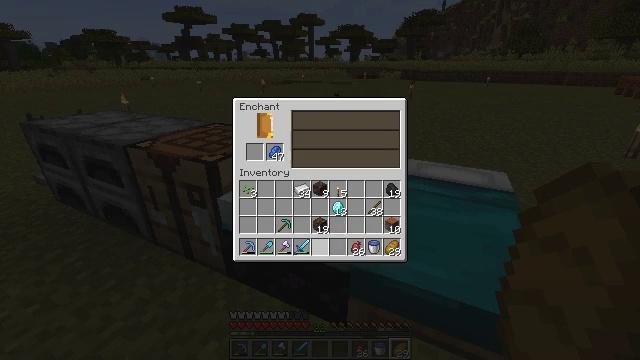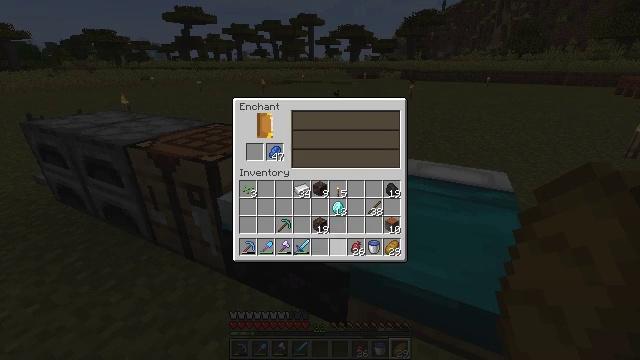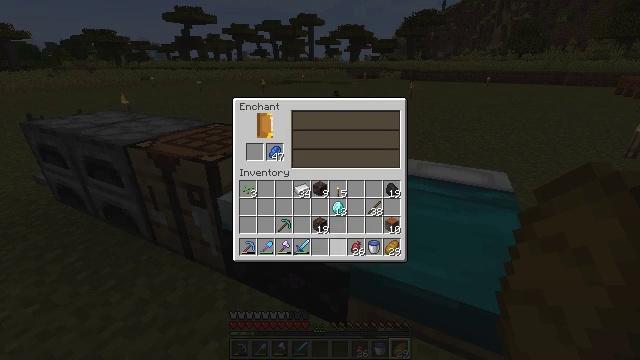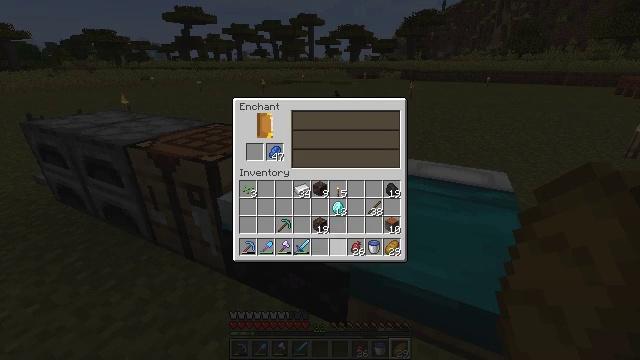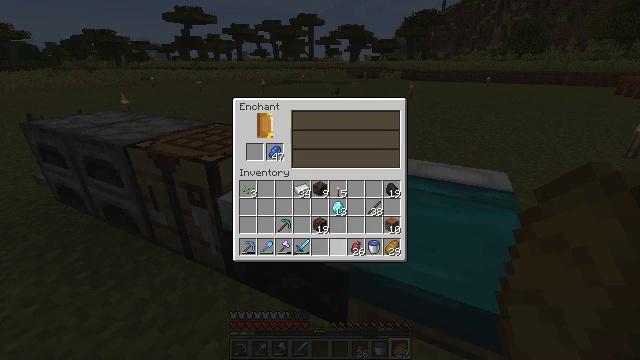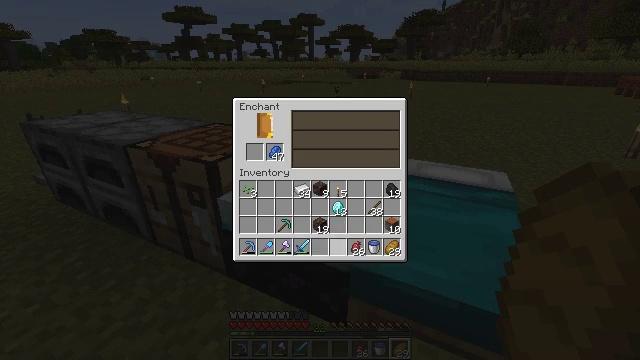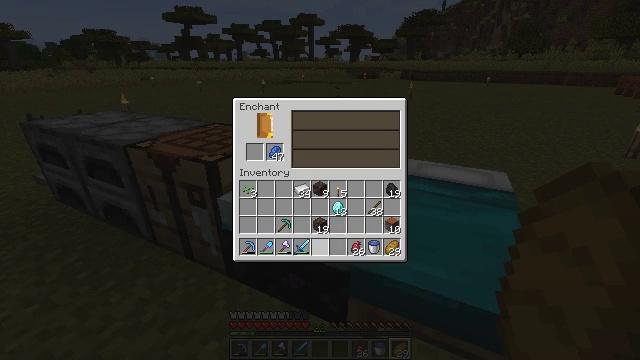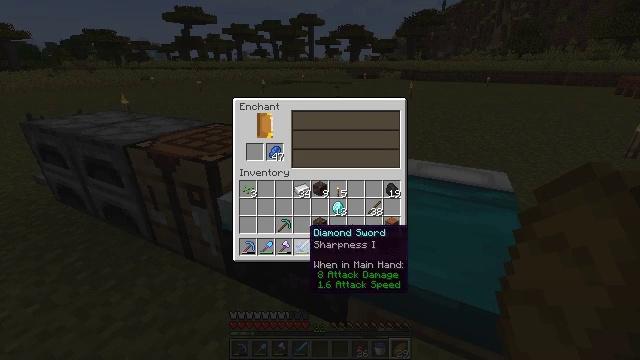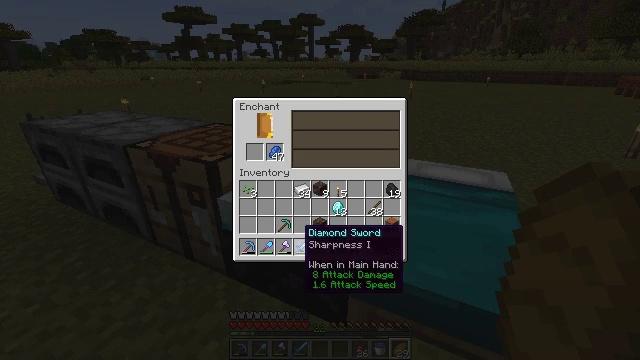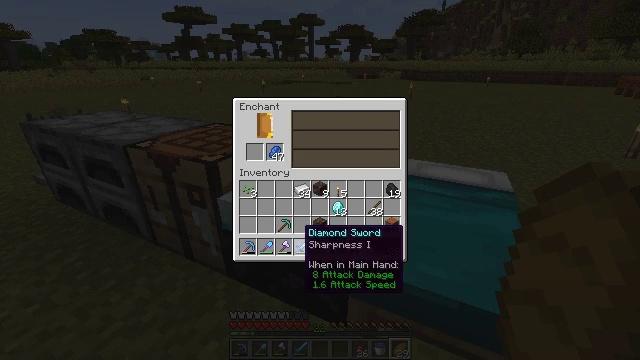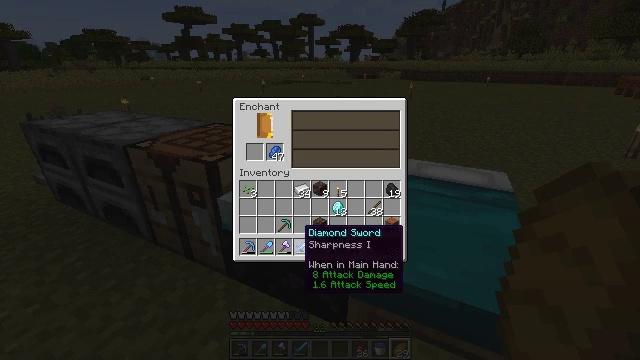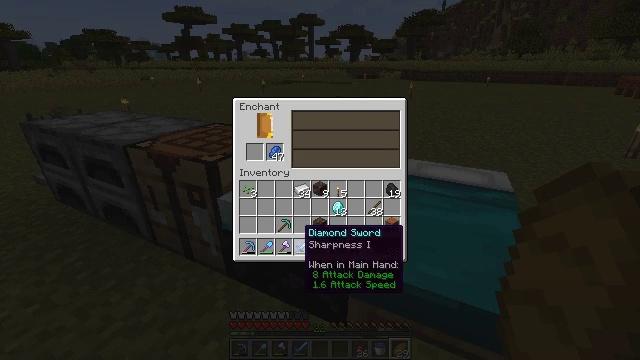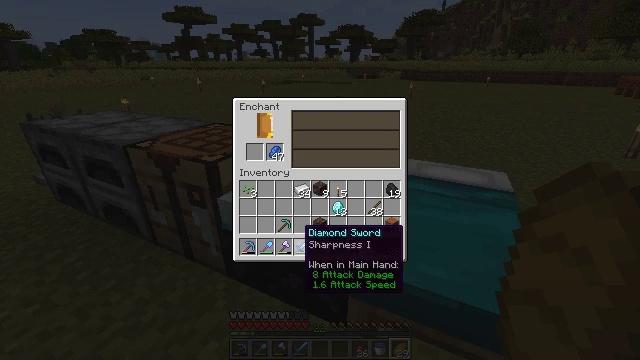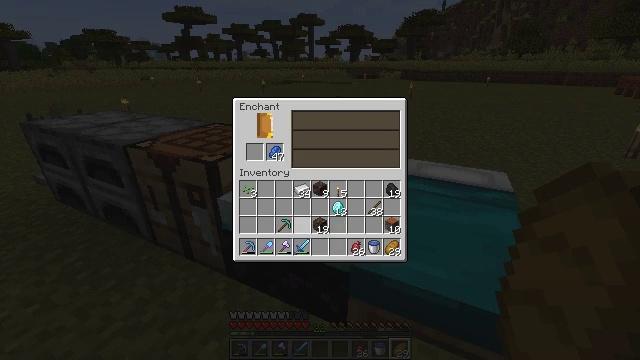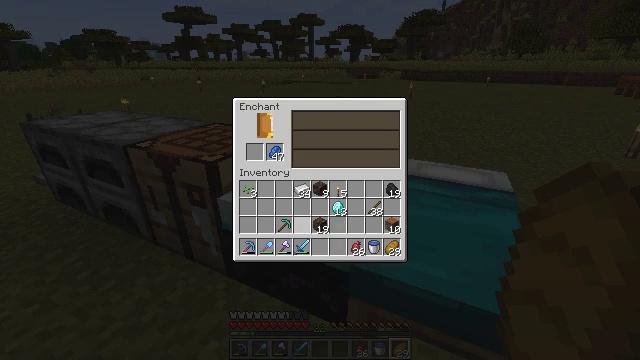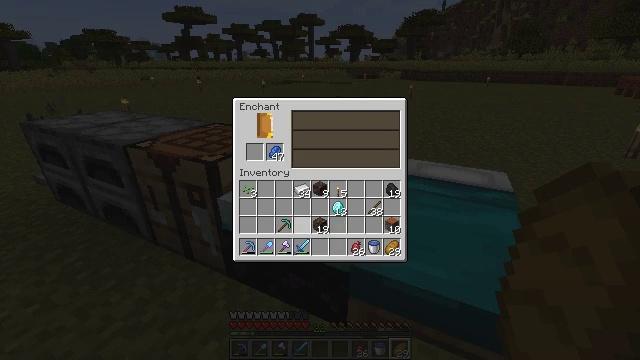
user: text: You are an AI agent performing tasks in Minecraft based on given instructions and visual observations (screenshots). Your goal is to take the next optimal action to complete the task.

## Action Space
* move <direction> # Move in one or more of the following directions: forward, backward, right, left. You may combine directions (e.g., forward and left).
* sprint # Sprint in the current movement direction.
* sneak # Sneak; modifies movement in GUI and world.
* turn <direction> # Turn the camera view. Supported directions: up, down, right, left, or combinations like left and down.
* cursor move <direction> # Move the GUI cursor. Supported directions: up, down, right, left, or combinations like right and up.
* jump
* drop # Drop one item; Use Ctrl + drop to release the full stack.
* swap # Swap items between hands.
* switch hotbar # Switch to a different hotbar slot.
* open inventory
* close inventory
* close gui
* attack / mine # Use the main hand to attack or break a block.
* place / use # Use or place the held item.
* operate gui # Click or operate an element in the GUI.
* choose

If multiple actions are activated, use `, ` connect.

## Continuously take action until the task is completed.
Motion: motion action
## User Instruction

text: Harvest the mature beetroots.
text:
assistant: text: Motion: open gui
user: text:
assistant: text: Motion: cursor move right
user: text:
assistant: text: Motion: no_op
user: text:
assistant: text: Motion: no_op
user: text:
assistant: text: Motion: cursor move left
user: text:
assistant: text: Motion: cursor move left
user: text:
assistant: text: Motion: cursor move left
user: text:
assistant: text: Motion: no_op
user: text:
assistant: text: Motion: no_op
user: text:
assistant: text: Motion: no_op
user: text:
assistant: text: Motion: no_op
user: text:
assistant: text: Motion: no_op
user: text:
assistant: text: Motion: cursor move up
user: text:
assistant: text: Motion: no_op
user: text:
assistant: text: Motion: no_op
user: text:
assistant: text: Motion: no_op
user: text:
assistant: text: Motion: no_op
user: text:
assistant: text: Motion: no_op
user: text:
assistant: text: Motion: no_op
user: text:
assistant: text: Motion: no_op
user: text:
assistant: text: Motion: cursor move up
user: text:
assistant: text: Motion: cursor move up
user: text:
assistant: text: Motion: cursor move up
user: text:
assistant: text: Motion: cursor move up
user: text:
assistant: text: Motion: cursor move up
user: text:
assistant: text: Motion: no_op
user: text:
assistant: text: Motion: no_op
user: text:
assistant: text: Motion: no_op
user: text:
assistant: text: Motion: no_op
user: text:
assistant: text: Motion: no_op